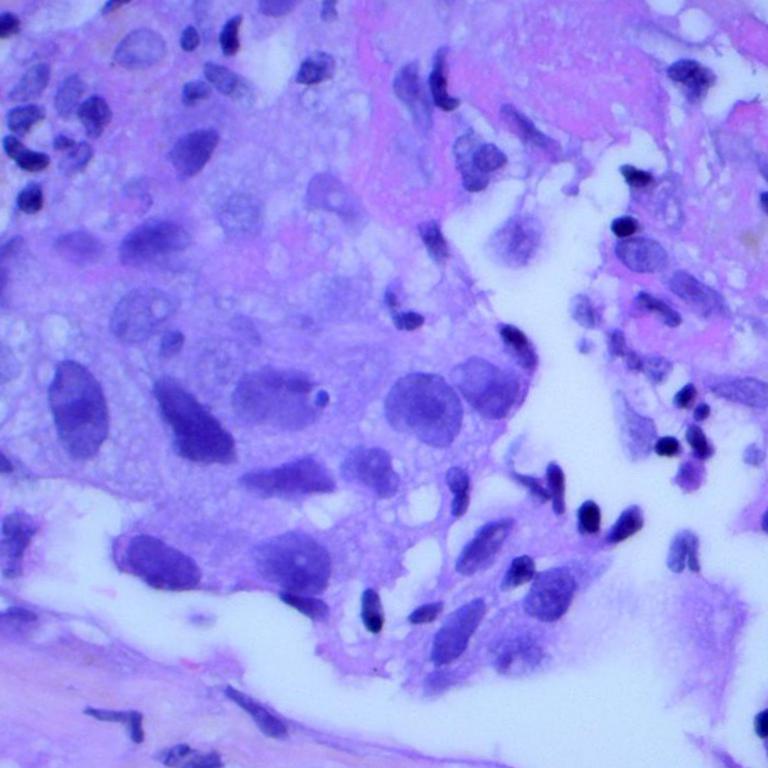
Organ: lung
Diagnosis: adenocarcinomas